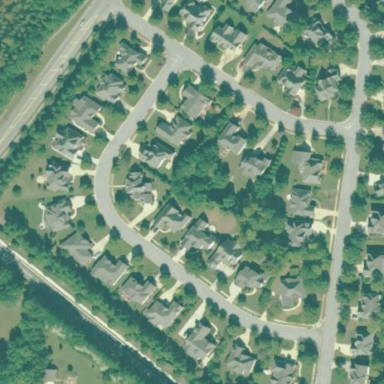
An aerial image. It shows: Residential neighbourhood.